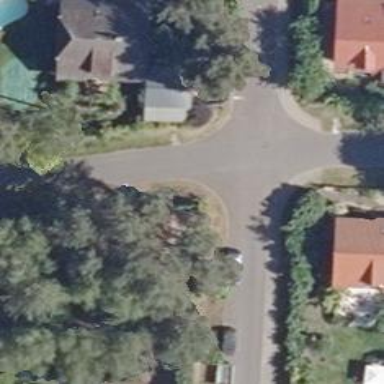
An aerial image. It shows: Residential road with asphalt surface. There is sidewalk on the left side.